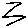
Label: zigzag